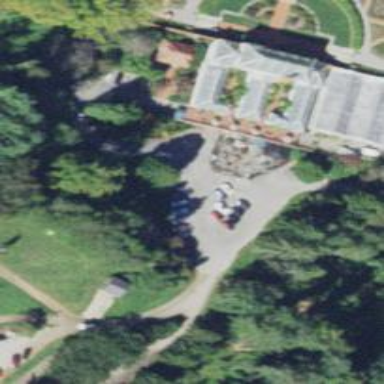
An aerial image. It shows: Parking area.